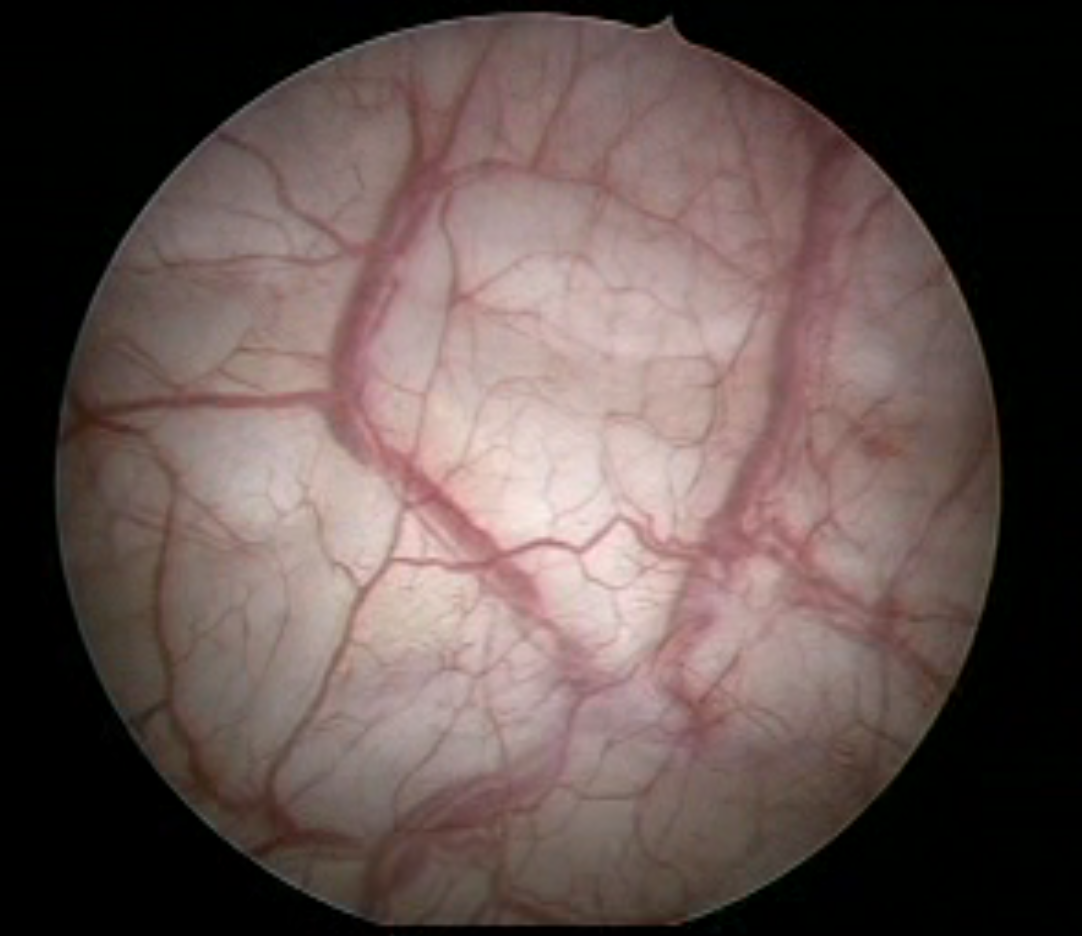
Modality: WLC
Class: Normal mucosa
Lesion: L0
Bladder cancer association: No